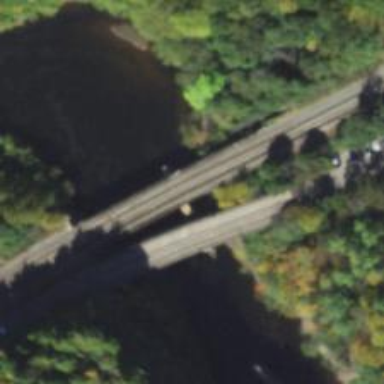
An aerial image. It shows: Man-made bridge.